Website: home-depot
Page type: account-selection
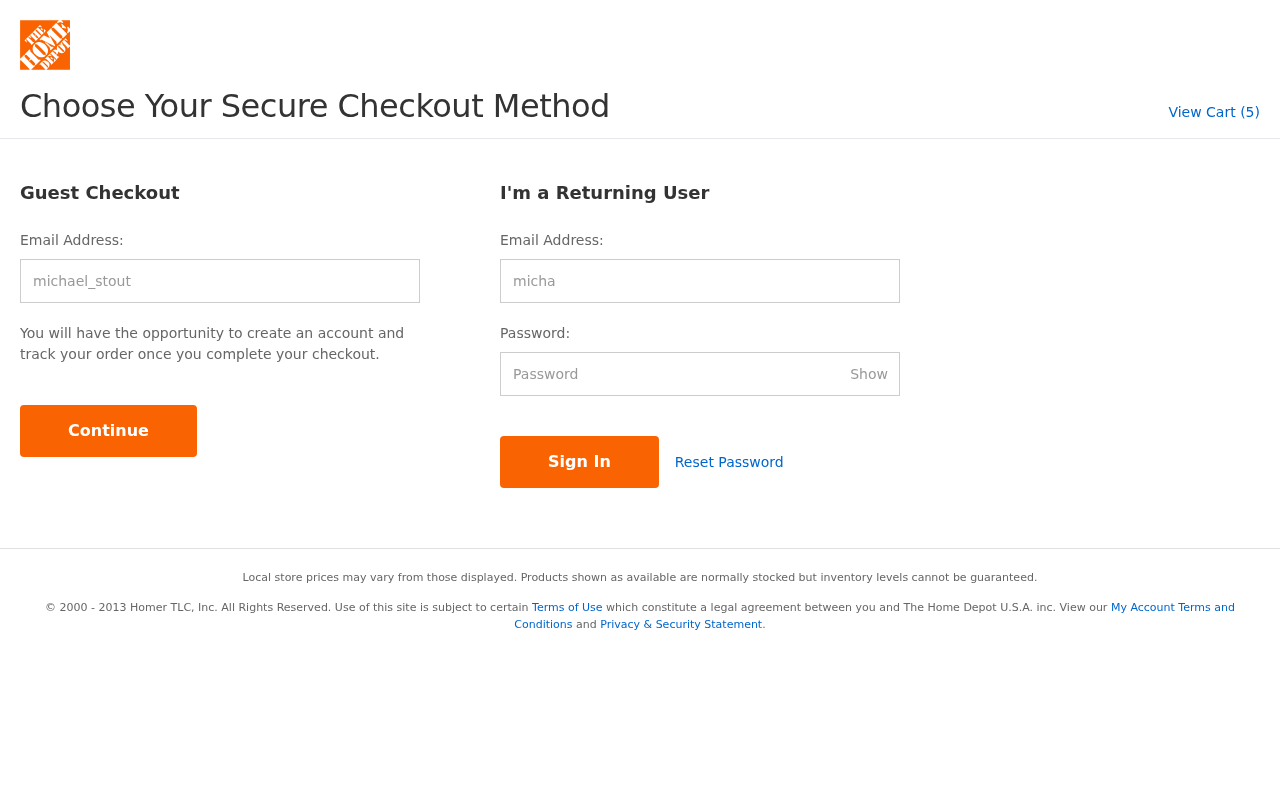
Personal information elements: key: PII_LOGIN_USERNAME
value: michael_stout
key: PII_LOGIN_USERNAME2
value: michael_stout
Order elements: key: ORDER_NUM_ITEMS
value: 5